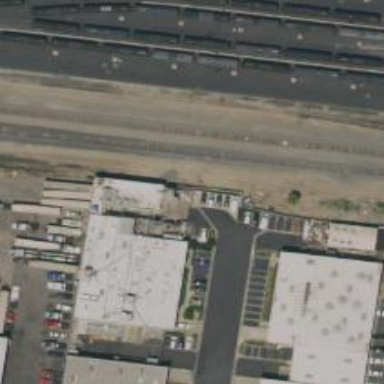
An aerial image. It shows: Railway siding with rails.